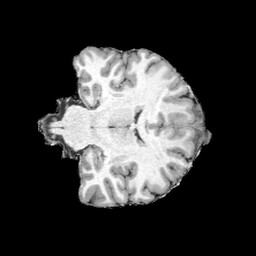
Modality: UNIT1
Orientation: coronal